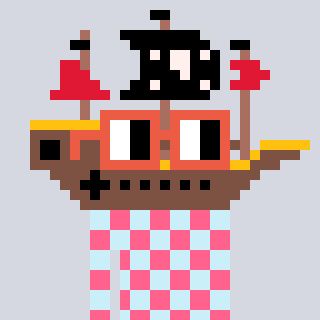
a pixel art character with square orange glasses, a pirateship-shaped head and a cold-colored body on a cool background